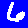
Digit: 6